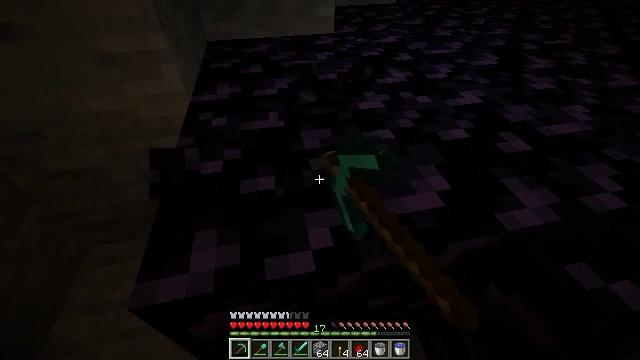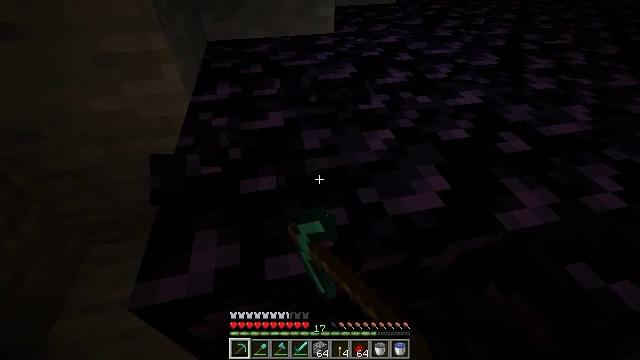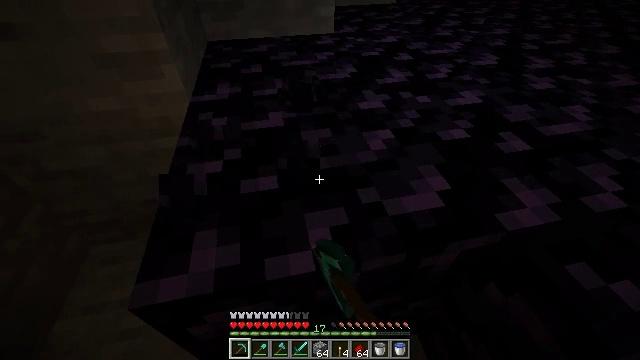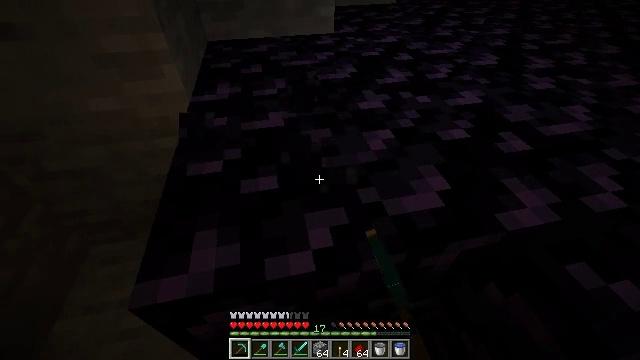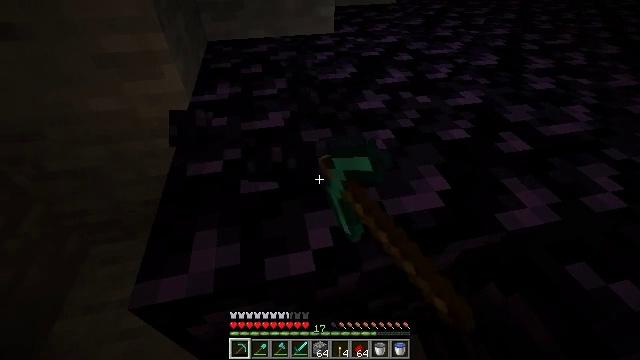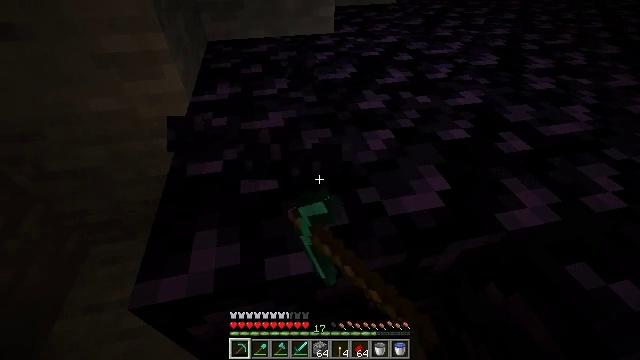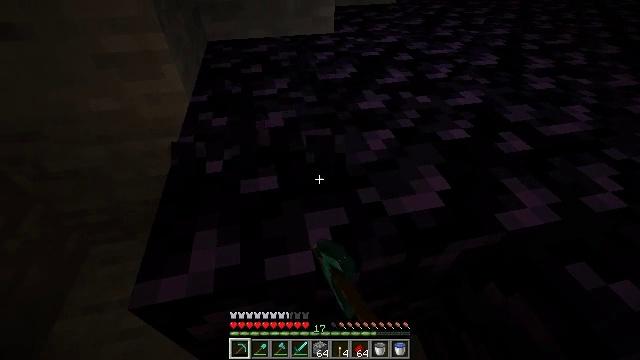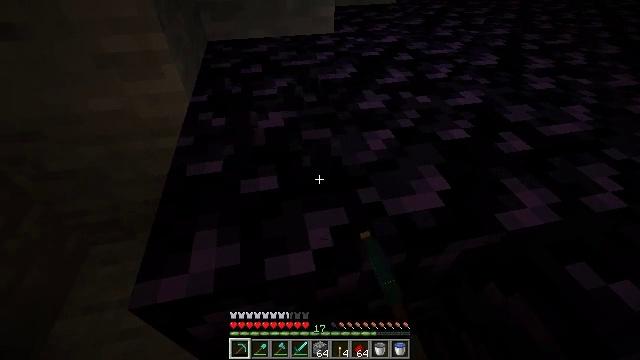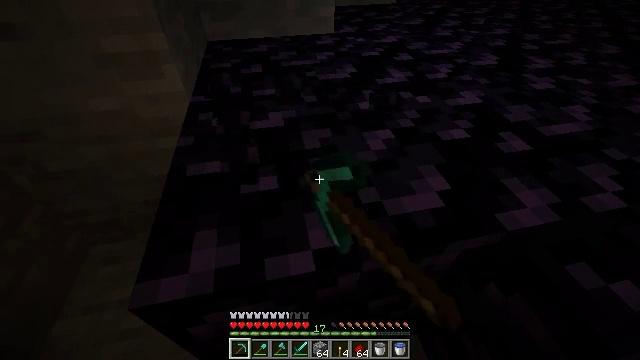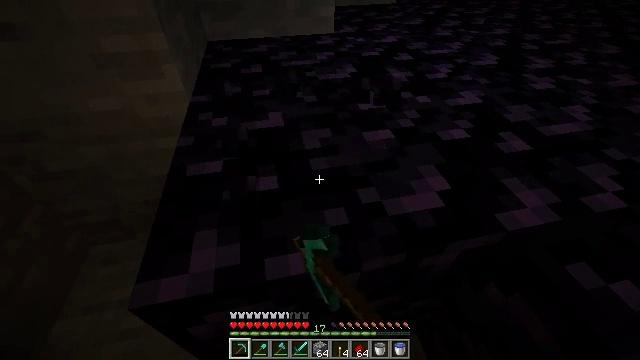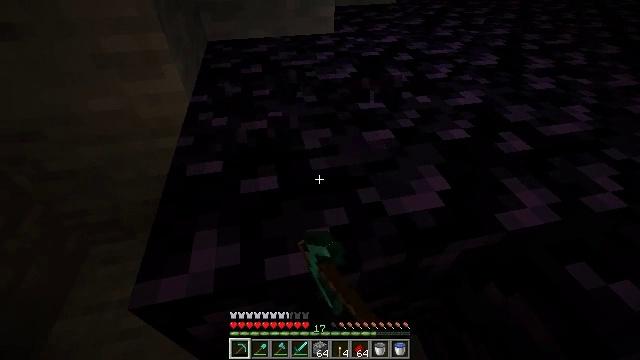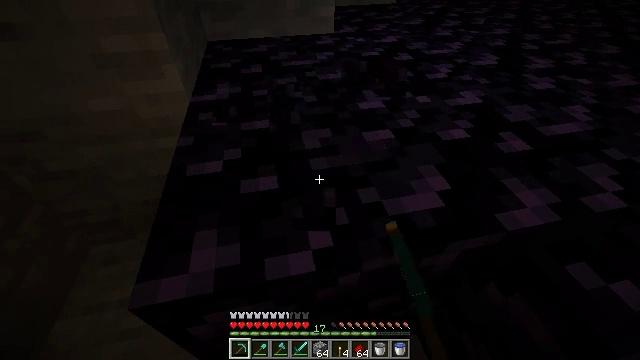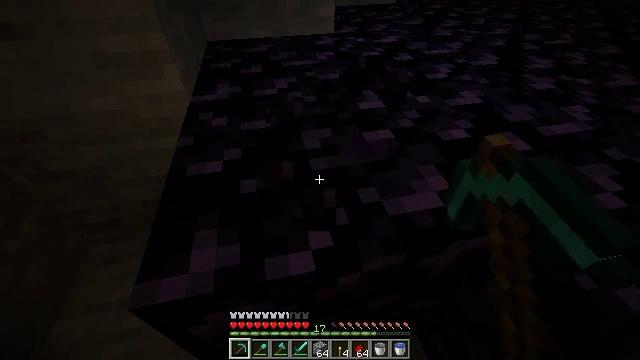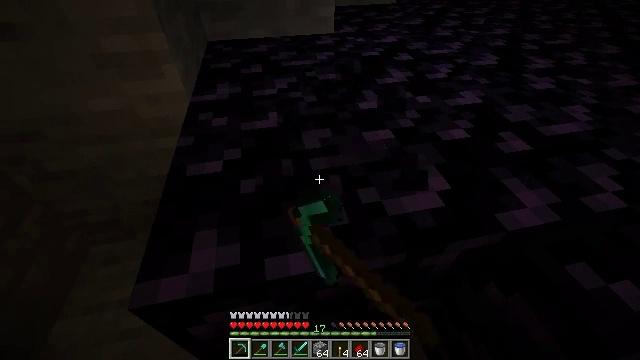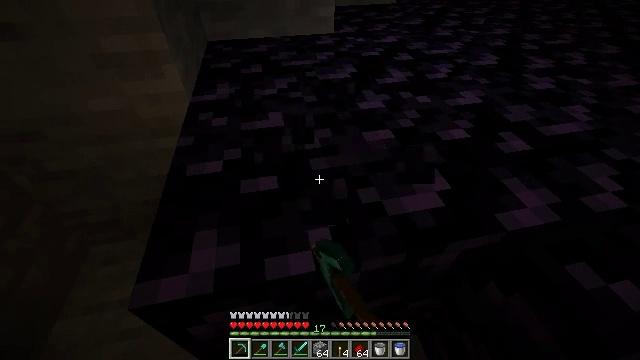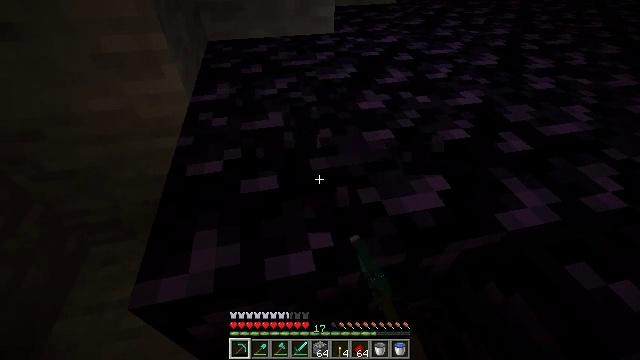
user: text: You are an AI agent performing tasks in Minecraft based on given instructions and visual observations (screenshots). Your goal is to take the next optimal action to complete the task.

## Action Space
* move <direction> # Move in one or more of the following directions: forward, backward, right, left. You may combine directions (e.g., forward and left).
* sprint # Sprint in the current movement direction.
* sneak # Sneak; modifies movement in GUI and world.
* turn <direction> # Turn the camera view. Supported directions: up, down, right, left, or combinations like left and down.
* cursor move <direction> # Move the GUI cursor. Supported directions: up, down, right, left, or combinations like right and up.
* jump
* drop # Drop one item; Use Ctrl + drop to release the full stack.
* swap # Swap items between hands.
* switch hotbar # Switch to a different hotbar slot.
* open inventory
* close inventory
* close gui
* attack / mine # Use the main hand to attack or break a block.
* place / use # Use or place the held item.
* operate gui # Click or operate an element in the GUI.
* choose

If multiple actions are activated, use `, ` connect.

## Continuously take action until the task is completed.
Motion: motion action
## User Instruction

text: Collect obsidian for crafting.
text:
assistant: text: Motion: attack / mine
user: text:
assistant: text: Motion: attack / mine
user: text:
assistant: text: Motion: attack / mine
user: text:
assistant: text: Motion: attack / mine
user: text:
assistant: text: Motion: attack / mine
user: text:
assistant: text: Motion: attack / mine
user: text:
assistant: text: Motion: attack / mine
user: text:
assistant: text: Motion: attack / mine
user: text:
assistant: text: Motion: attack / mine
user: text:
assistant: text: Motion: attack / mine
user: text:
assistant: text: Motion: attack / mine
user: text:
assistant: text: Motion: attack / mine
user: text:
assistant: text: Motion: attack / mine
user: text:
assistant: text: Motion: attack / mine
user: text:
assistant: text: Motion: attack / mine
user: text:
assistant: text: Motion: attack / mine
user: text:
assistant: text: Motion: attack / mine
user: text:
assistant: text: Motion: attack / mine
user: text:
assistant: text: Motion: attack / mine
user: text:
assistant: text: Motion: attack / mine
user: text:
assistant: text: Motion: attack / mine
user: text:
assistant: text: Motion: attack / mine
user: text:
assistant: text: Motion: attack / mine
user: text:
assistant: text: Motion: attack / mine
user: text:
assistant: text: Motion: attack / mine
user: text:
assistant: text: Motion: attack / mine
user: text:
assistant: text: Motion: attack / mine
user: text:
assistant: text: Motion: attack / mine
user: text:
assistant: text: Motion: attack / mine
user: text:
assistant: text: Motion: attack / mine